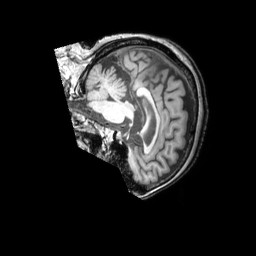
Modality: T1w
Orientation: sagittal
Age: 73
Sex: female
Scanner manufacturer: philips
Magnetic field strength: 3 T
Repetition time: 0.00989 s
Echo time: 0.004604 s